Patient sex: F
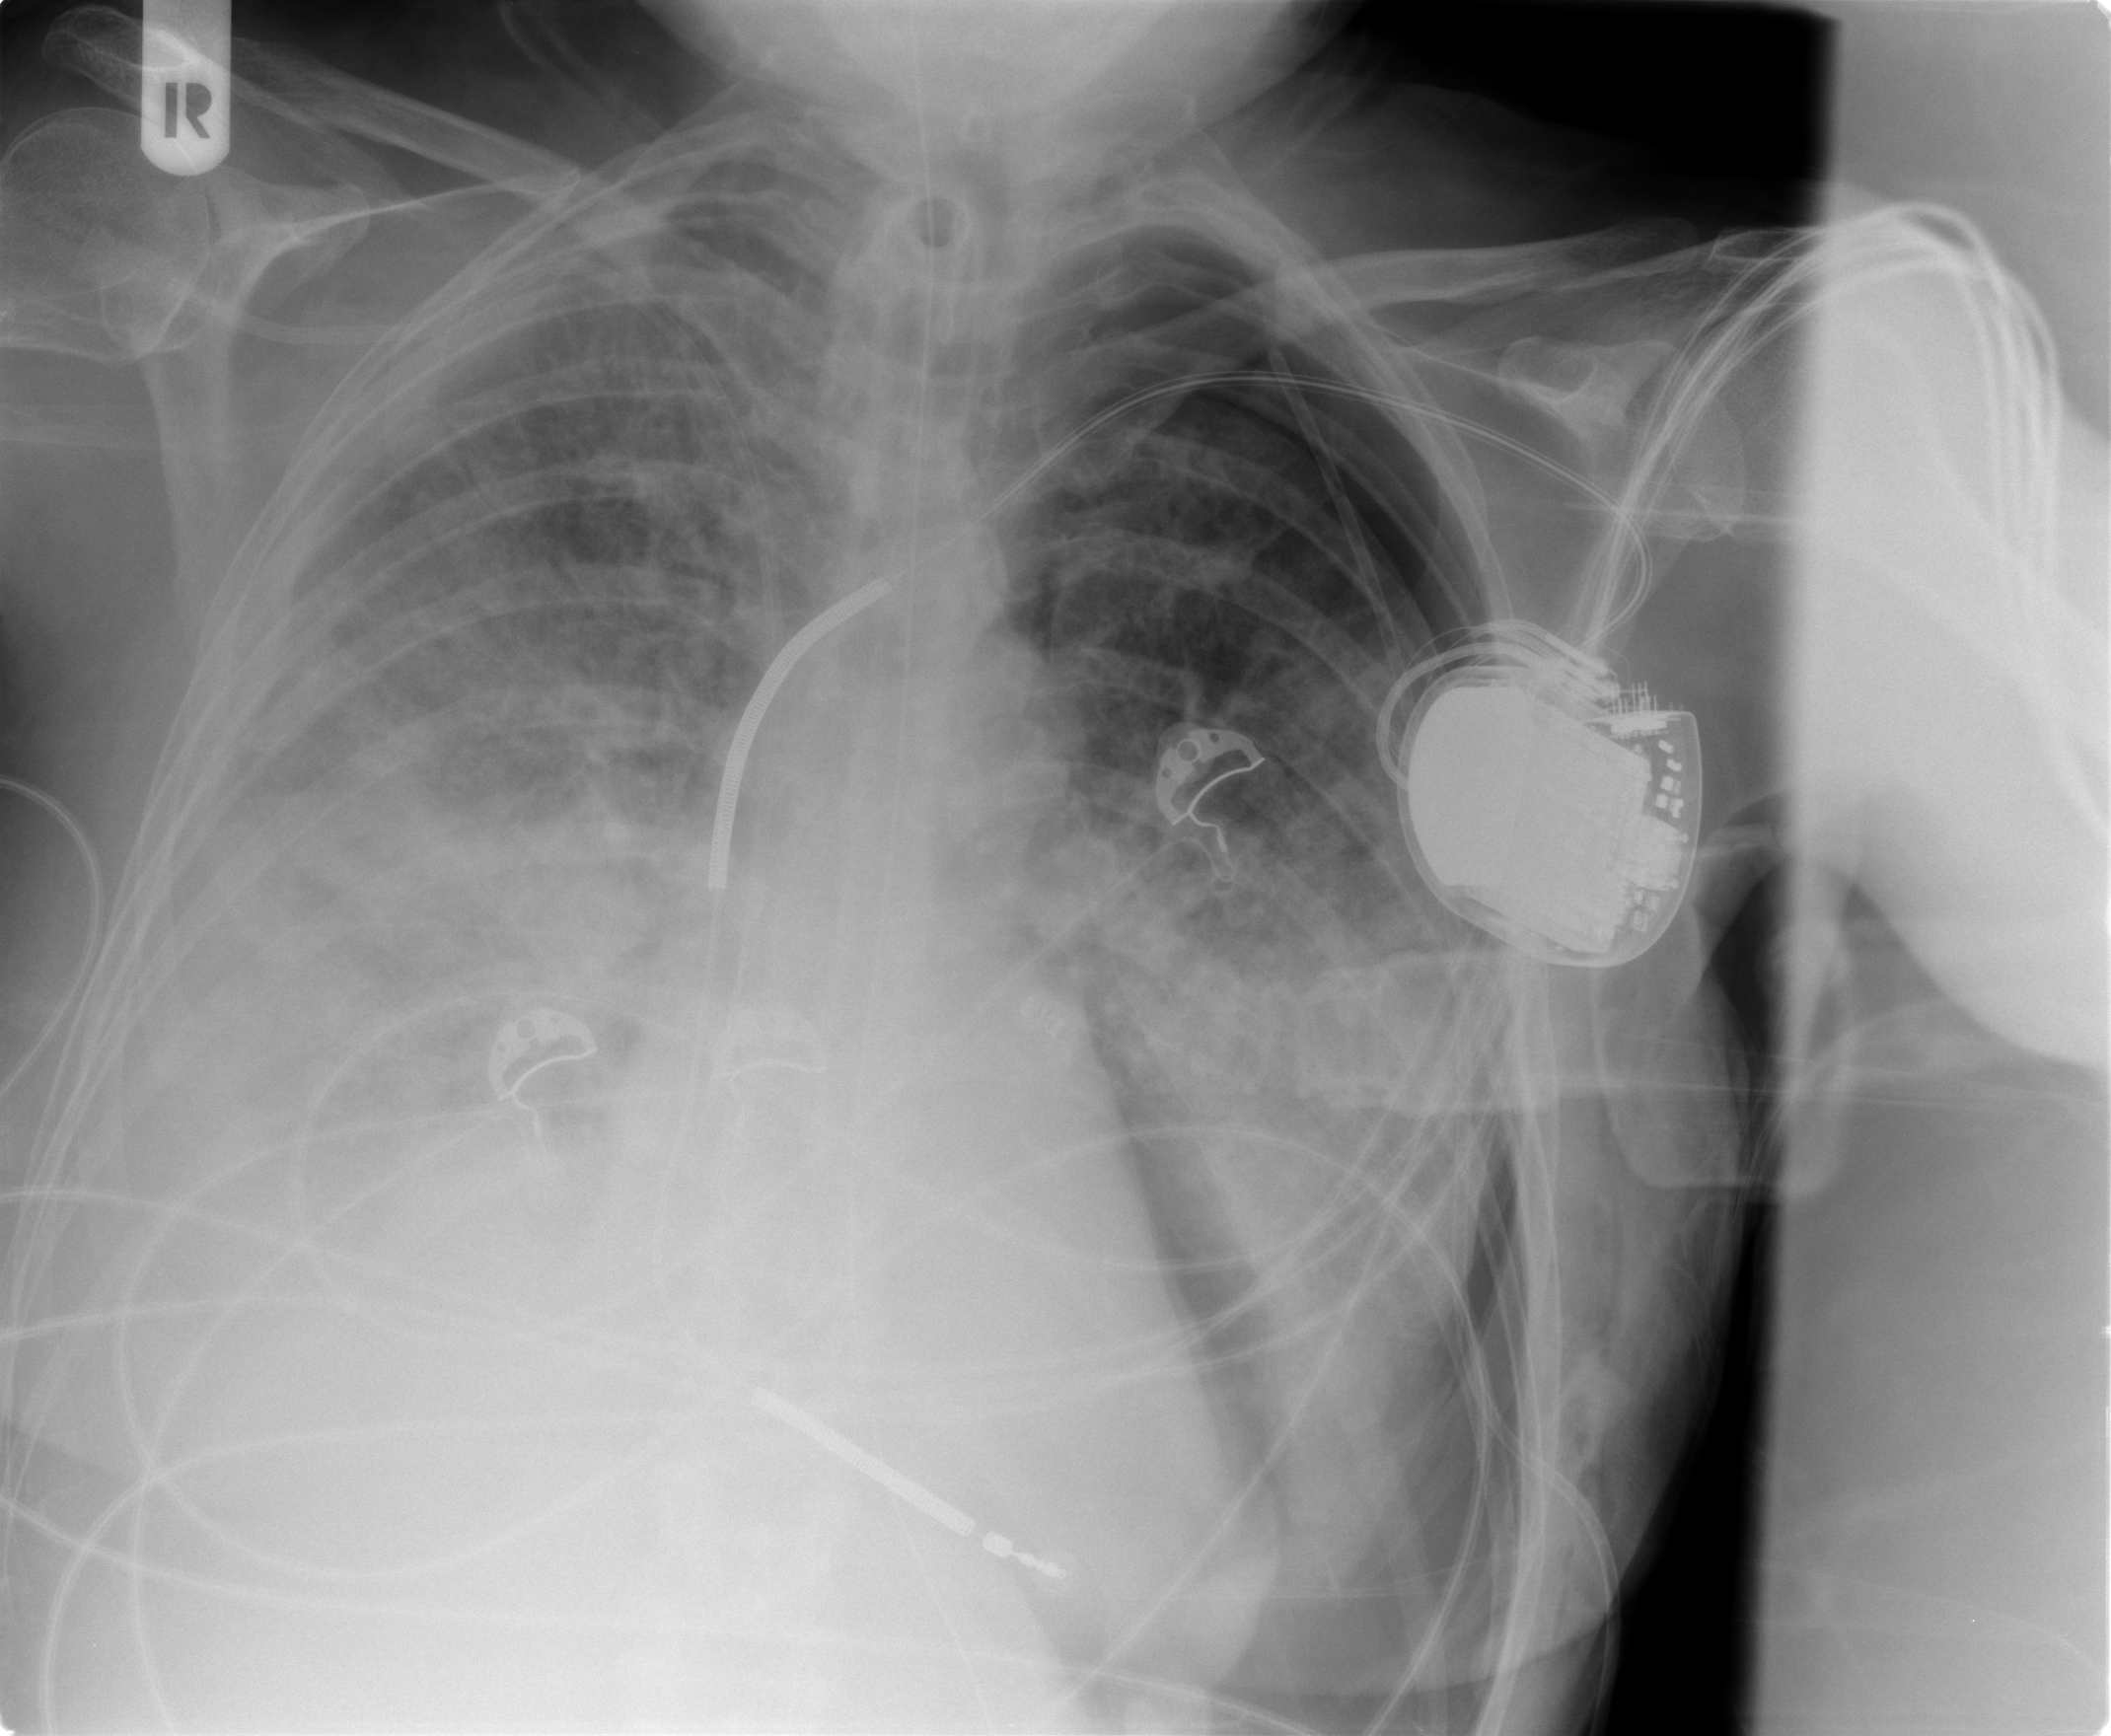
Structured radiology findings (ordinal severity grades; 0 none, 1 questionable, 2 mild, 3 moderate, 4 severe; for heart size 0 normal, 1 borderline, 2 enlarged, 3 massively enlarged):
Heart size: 1
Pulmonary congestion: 3
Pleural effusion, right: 2
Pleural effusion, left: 0
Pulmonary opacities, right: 3
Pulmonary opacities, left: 3
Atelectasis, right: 3
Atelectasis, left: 3